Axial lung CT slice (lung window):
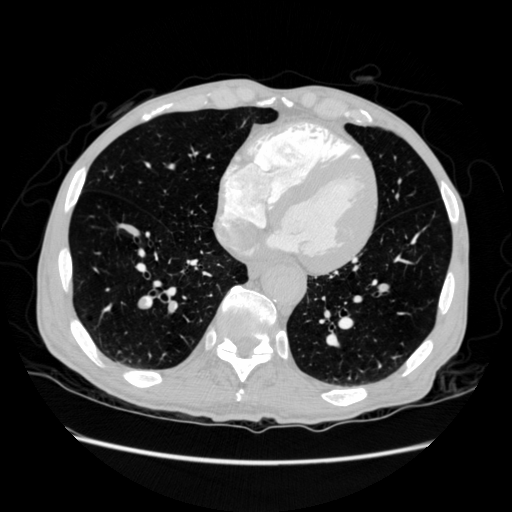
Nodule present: no